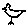
Label: bird